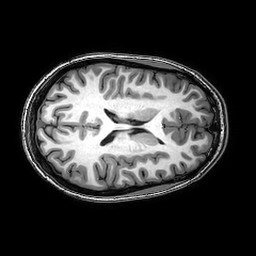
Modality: T1w
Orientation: axial
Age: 24
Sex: female
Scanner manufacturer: philips
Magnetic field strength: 3 T
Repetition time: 0.00817 s
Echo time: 0.00373 s